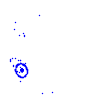
Particle: proton